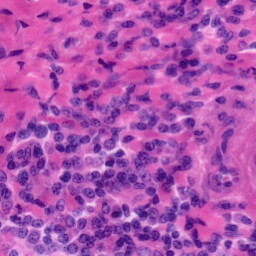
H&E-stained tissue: Tonsil